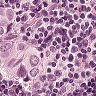
Metastatic tissue present: yes